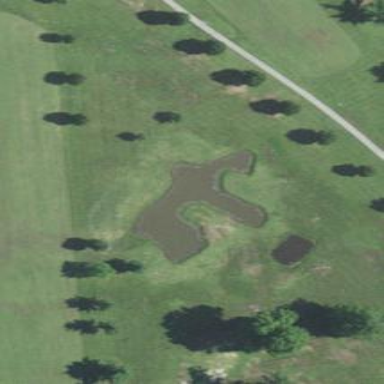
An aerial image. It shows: Picturesque scene of golf course with lateral water hazard.